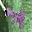
Label: 7